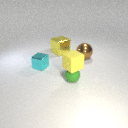
large yellow metal cube to the left of small green rubber sphere